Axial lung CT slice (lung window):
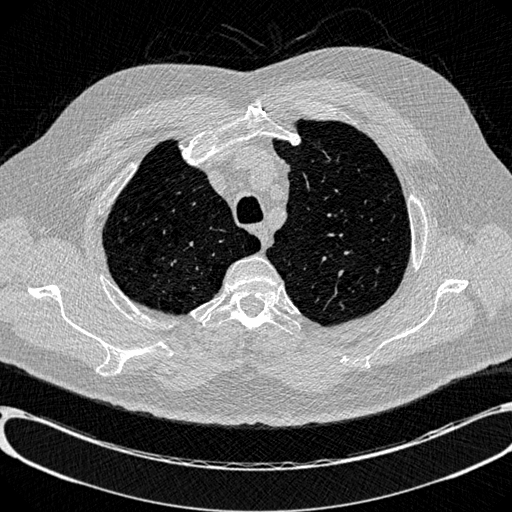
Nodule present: no